Interaction volume radius: 5 \u00c5
Interaction volume height: 25 \u00c5
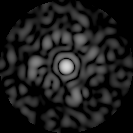
Disorder parameter: 0.8335